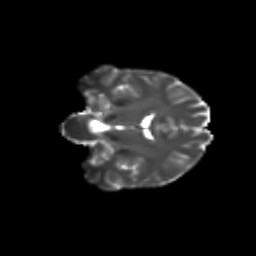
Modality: T2w
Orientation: coronal
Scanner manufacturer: siemens
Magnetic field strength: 3 T
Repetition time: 9.2 s
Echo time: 0.084 s